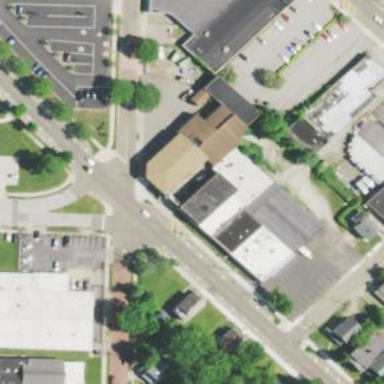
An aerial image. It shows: Commercial building.